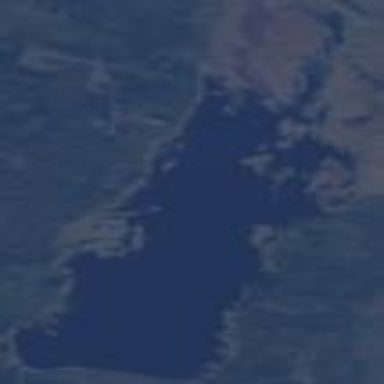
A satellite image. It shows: Reservoir surrounded by water.